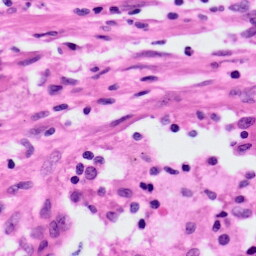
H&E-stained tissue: Lung